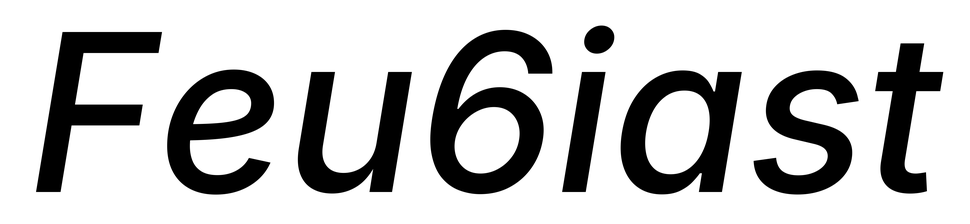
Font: Inter-Italic_Medium_Italic